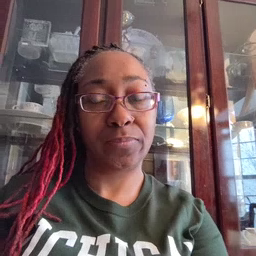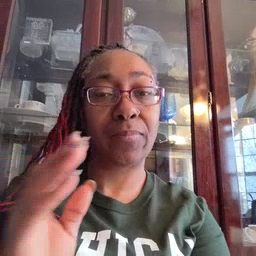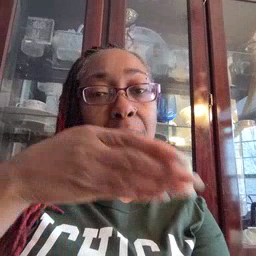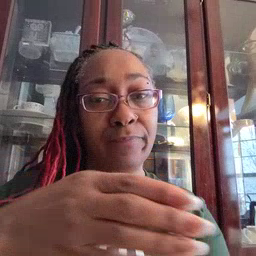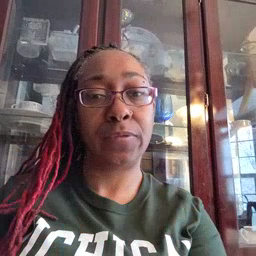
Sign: after